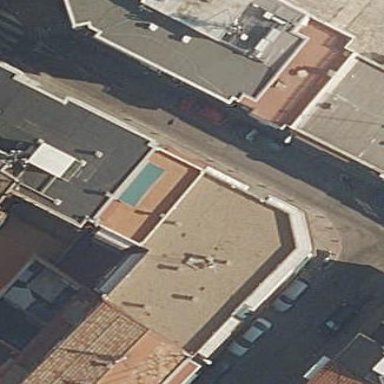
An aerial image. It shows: Image showing building with apartments.